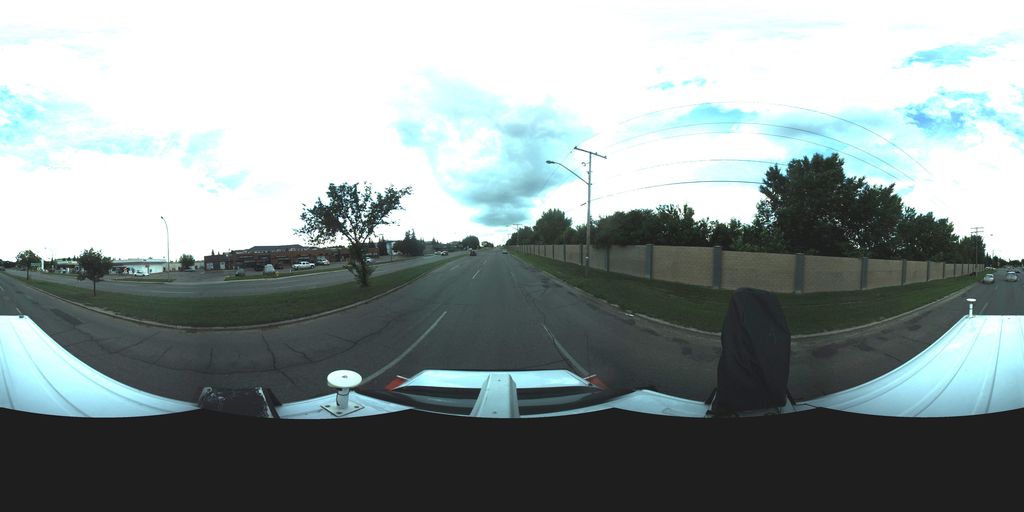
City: saskatoon